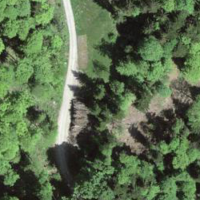
EUNIS habitat code: 44
Species observed at this site:
Tettigonia cantans
Pholidoptera griseoaptera
Miramella alpina
Pseudochorthippus parallelus
Roeseliana roeselii